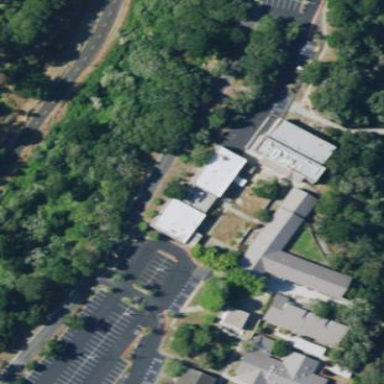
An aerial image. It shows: School building.